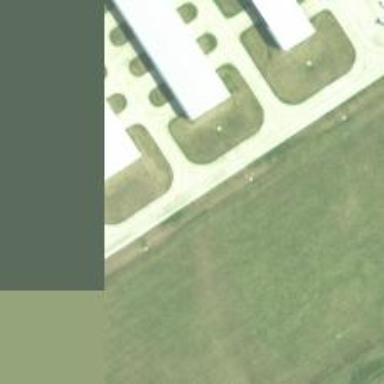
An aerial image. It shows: Image of taxiway at airport.